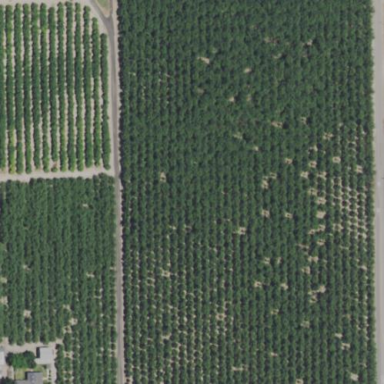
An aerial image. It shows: Orchard filled with almond trees.